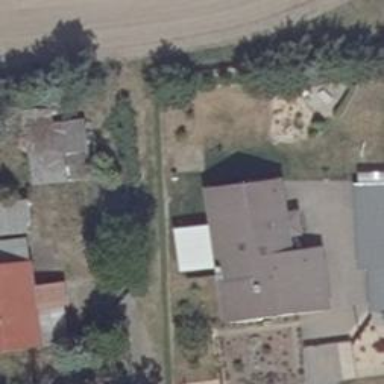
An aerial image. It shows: Residential building.